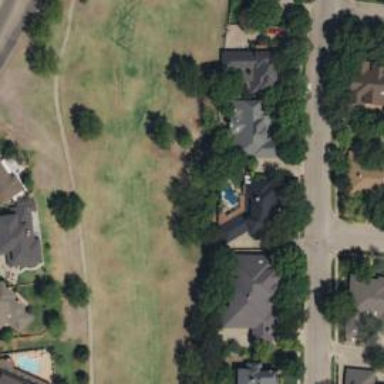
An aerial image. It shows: Rough area on grassy golf course.